Interaction volume radius: 5 \u00c5
Interaction volume height: 25 \u00c5
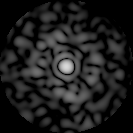
Disorder parameter: 0.83